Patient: sex F, age 57
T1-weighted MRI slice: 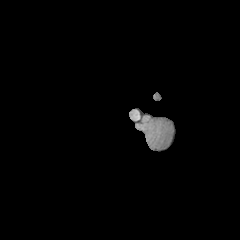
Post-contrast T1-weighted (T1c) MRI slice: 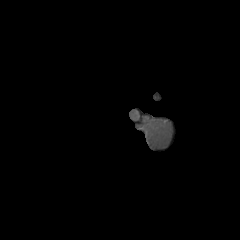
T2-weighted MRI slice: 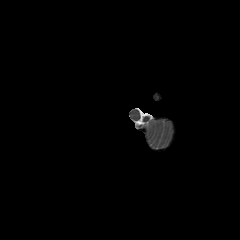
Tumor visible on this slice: no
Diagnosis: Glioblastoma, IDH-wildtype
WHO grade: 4